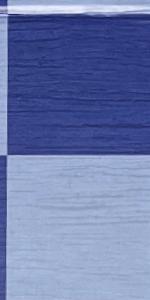
Label: Empty